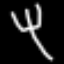
Label: fork